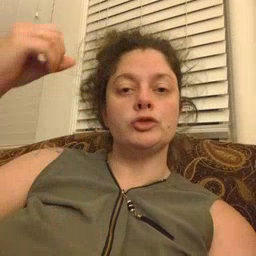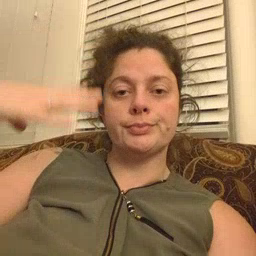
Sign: shower